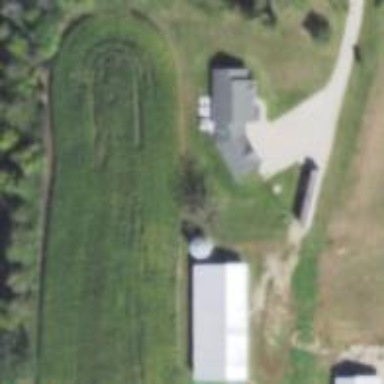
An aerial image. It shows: Silo.